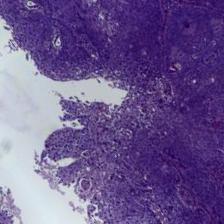
Diagnosis: OSCC